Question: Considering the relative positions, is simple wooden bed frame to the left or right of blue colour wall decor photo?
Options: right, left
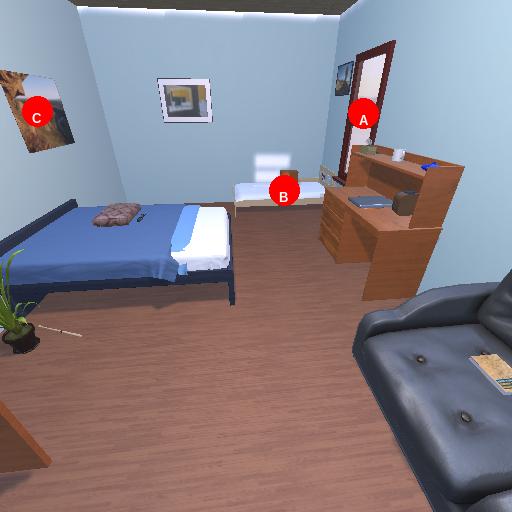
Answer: right